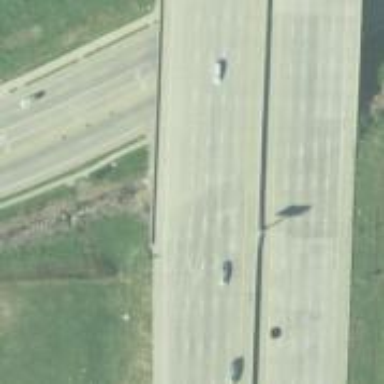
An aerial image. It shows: Motorway bridge.